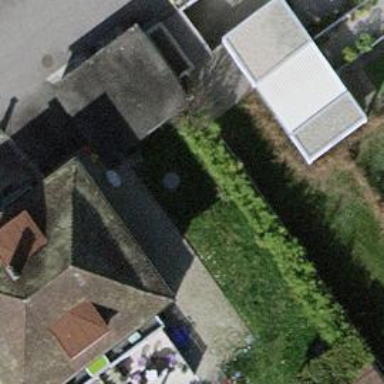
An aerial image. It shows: Group of garages.